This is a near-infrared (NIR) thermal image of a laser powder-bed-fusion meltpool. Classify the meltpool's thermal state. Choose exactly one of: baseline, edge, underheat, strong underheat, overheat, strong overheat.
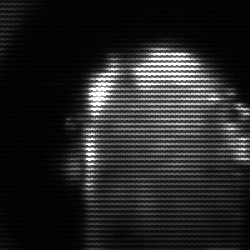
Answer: baseline